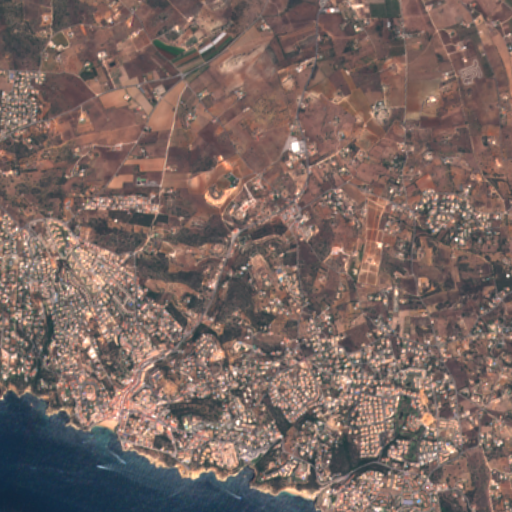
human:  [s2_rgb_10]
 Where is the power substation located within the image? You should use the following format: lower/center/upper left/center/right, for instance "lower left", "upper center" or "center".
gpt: The power substation is located in the upper left of the image.
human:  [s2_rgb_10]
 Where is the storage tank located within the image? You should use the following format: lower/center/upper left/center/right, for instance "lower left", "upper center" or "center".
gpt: The storage tank is located in the lower right of the image.
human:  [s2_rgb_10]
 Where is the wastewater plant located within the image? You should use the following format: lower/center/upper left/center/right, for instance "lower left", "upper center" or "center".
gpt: The wastewater plant is located in the center left of the image.
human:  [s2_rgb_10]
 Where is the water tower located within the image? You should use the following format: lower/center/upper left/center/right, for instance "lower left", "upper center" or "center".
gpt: The water tower is located in the lower right of the image.
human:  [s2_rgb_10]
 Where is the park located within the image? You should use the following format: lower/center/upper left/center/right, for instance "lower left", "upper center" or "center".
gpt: There is no park in the image.